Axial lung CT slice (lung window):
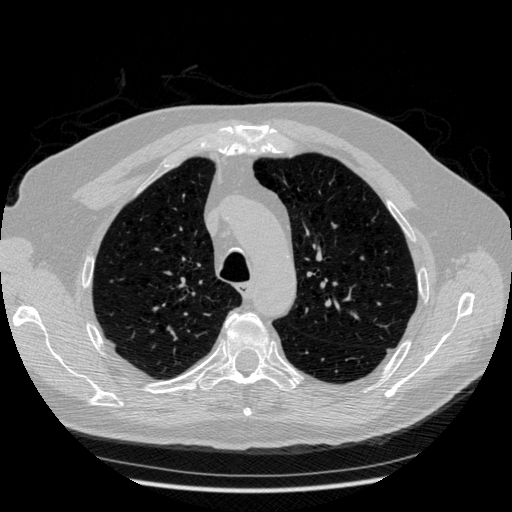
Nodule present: no